Question: I would like to organize library files in my project. I currently have about 30 libraries (devExpress, system (winforms), system (others), project references) in a single project. Is it possible to organize such a view?

For example, is the way to create a directory structure in Visual Studio for that file types in the solution? Something like this:
- - - -
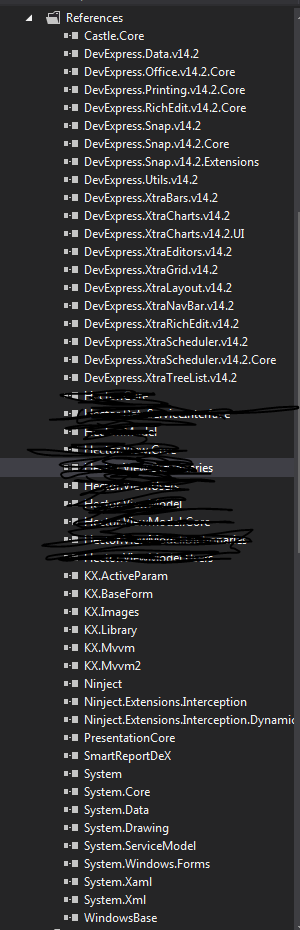
Answer: You cannot alter the way that the References view looks in Visual Studio. However, you can add a folder to your project and put all 3rd-party DLLs in that folder for the sake of organisation.

You can then add those DLLs as references to your project.